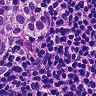
Metastatic tissue present: yes